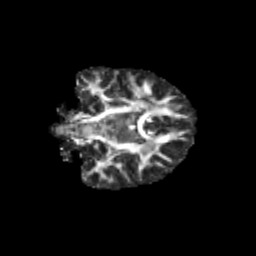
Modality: FA
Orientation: coronal
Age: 11
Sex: female
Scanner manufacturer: siemens
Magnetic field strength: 3 T
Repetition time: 3.8 s
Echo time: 0.07 s